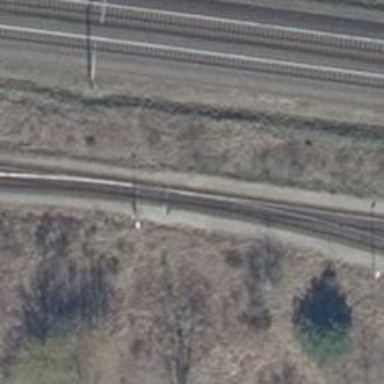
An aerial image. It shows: Railway spur service.